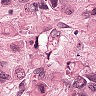
Metastatic tissue present: yes